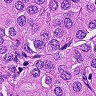
Metastatic tissue present: yes